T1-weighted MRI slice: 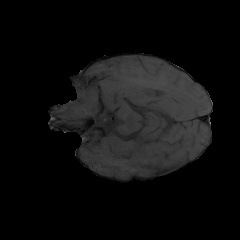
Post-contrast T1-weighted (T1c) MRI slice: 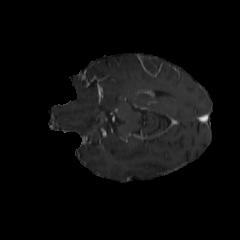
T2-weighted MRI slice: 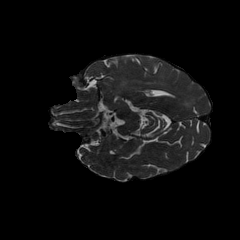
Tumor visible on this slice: no